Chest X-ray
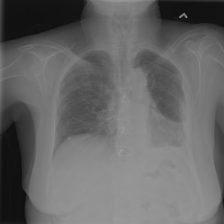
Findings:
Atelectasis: negative
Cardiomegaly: negative
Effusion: negative
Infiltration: negative
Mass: negative
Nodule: negative
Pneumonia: negative
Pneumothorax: negative
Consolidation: negative
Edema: negative
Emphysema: negative
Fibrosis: negative
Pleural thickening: negative
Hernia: negative